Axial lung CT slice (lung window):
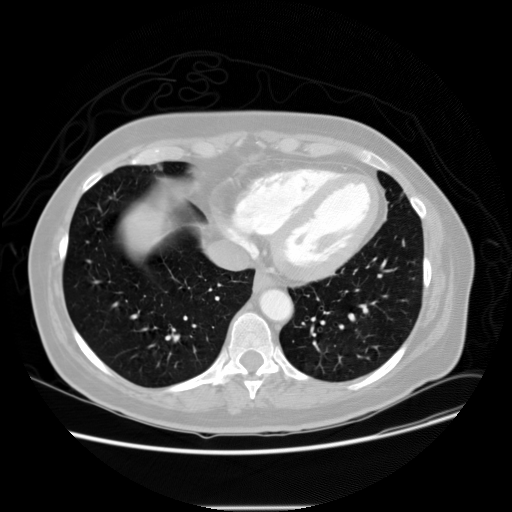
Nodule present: no